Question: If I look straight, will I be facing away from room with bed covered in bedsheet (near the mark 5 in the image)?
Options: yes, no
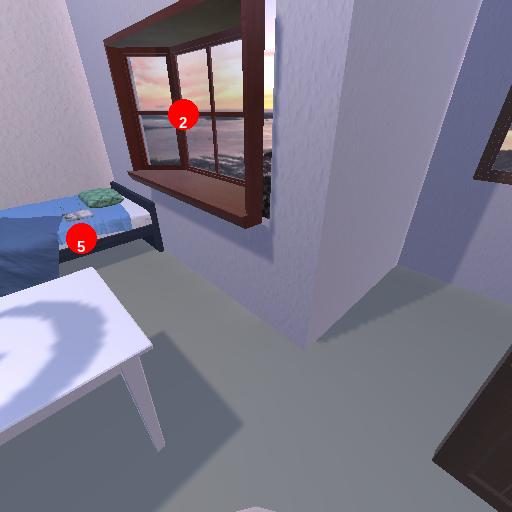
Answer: yes